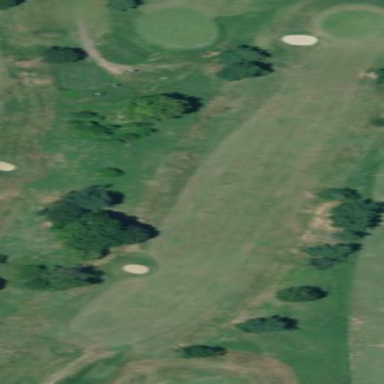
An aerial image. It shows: Grassy area designated as golf fairway.